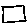
Label: square